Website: lowes
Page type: address-validator
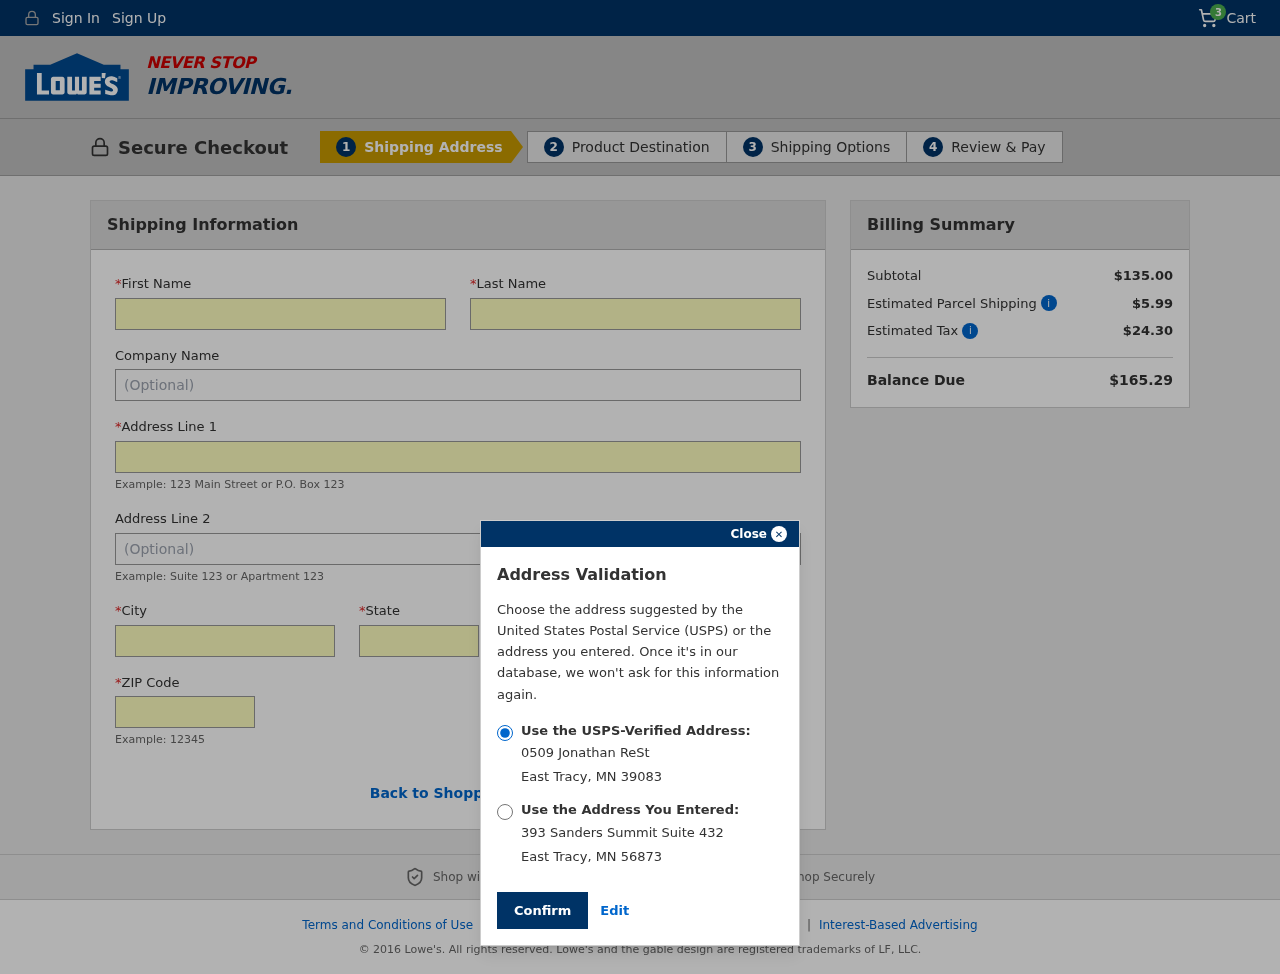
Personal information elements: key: PII_CITY
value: East Tracy
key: PII_FIRSTNAME
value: Rachel
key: PII_LASTNAME
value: Estes
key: PII_POSTCODE
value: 39083
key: PII_POSTCODE2
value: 56873
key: PII_STATE
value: Minnesota
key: PII_STATE_ABBR
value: MN
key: PII_STREET
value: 0509 Jonathan ReSt
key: PII_STREET
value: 0509 Jonathan Rest
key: PII_STREET2
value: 393 Sanders Summit Suite 432
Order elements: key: ORDER_NUM_ITEMS
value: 3
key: ORDER_SUBTOTAL
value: $135.00
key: ORDER_SHIPPING_COST
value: $5.99
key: ORDER_TAX
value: $24.30
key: ORDER_TOTAL
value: $165.29